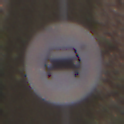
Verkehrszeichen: VerbotKraftwagen
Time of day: Midday
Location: Outdoor (Nature)
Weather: Overcast
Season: Autumn
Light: Natural